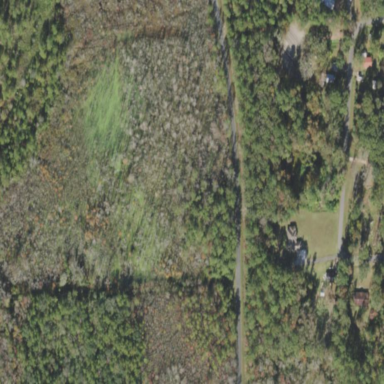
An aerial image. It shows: Mixed leaf woodland.